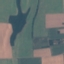
Land use / land cover class: AnnualCrop